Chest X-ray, AP view. Patient: 46 years old, sex F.
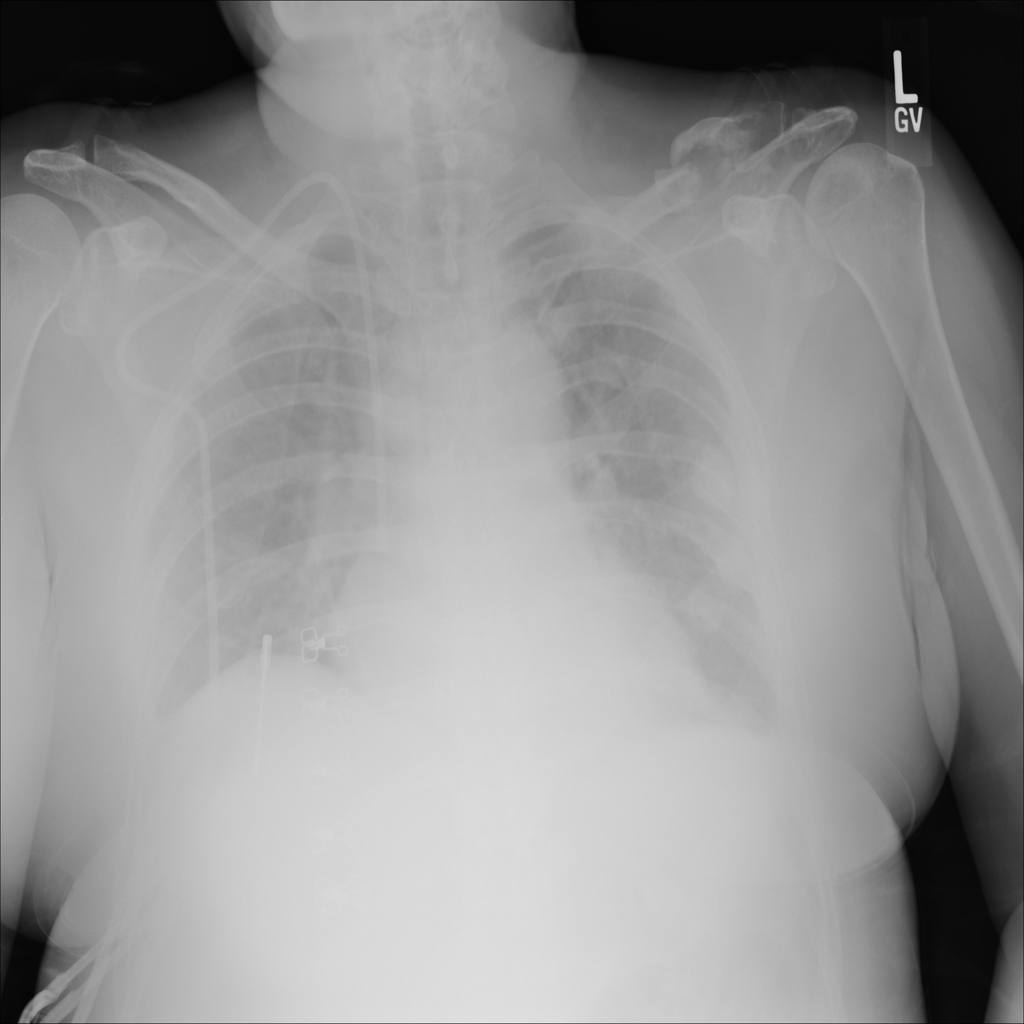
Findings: No Finding